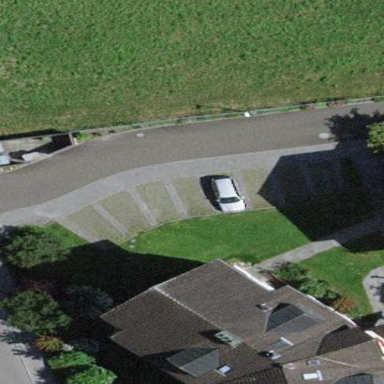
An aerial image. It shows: Street side parking area.